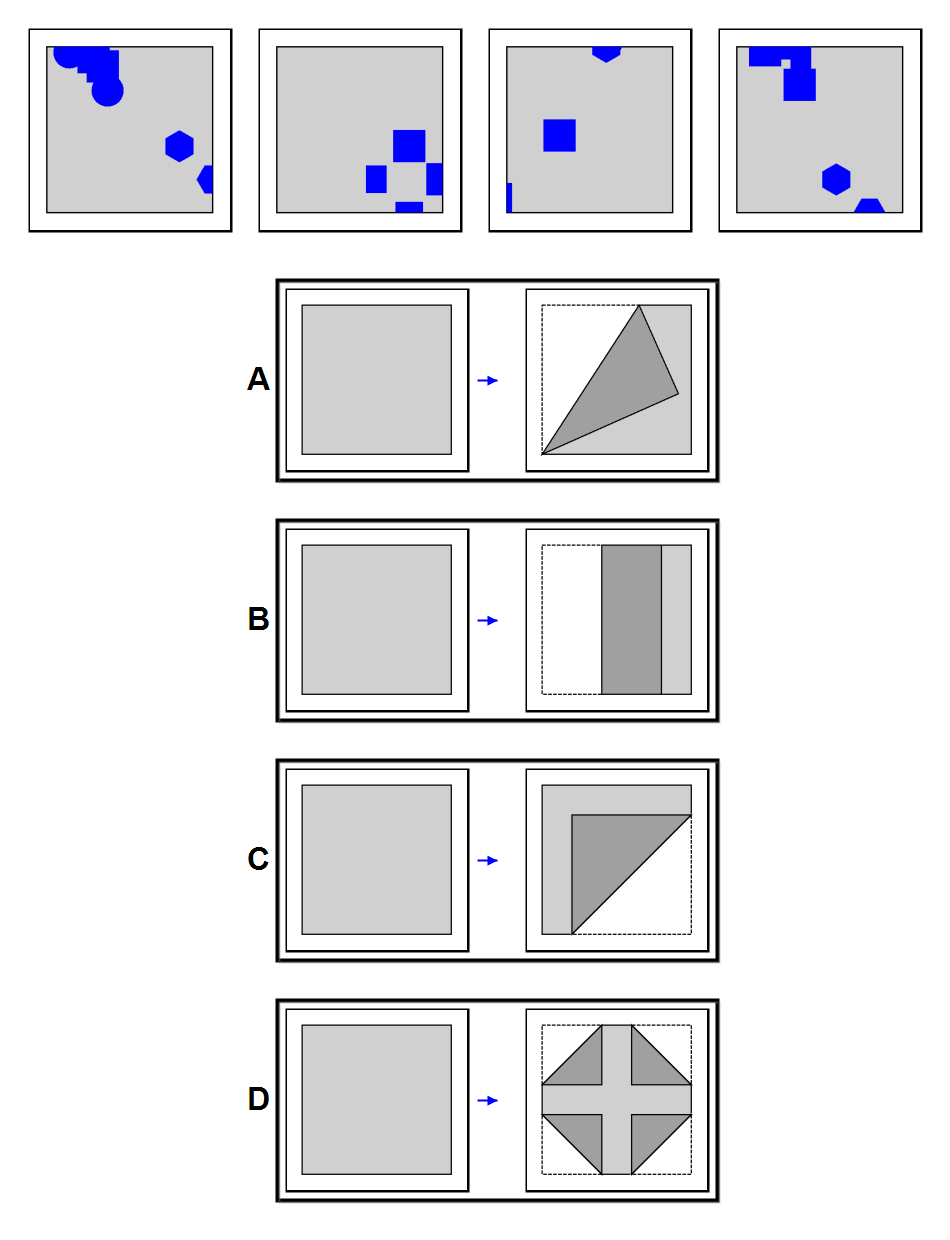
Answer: D